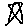
Label: star